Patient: sex M, age 48
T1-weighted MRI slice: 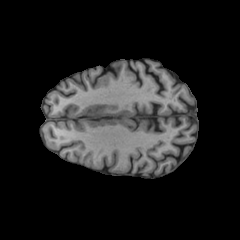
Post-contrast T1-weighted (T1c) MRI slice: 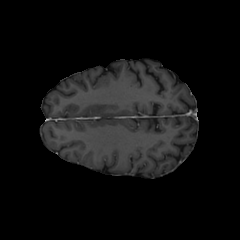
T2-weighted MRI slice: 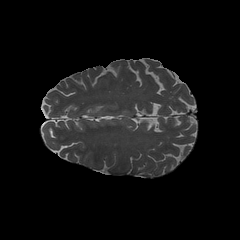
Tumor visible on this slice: no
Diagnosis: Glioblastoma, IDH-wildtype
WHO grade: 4